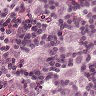
Metastatic tissue present: yes